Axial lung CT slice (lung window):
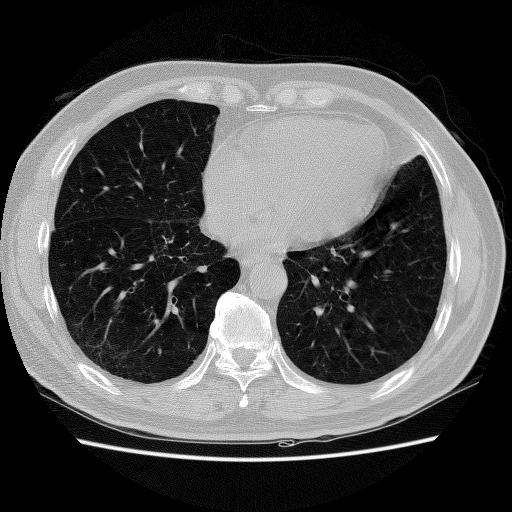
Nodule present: no